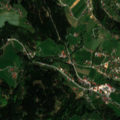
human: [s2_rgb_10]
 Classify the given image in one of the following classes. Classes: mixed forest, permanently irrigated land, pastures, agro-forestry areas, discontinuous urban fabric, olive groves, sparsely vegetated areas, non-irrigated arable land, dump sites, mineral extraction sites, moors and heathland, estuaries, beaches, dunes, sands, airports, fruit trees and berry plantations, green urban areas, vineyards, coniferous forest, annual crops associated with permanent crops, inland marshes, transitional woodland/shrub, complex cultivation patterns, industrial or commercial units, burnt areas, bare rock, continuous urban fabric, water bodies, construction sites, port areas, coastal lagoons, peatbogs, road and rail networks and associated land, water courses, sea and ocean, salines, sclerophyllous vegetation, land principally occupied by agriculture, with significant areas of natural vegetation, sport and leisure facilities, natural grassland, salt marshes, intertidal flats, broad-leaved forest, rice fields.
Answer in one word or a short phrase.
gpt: pastures, land principally occupied by agriculture, with significant areas of natural vegetation, broad-leaved forest, mixed forest